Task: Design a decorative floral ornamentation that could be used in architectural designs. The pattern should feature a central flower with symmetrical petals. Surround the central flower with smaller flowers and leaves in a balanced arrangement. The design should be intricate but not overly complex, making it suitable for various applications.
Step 678:
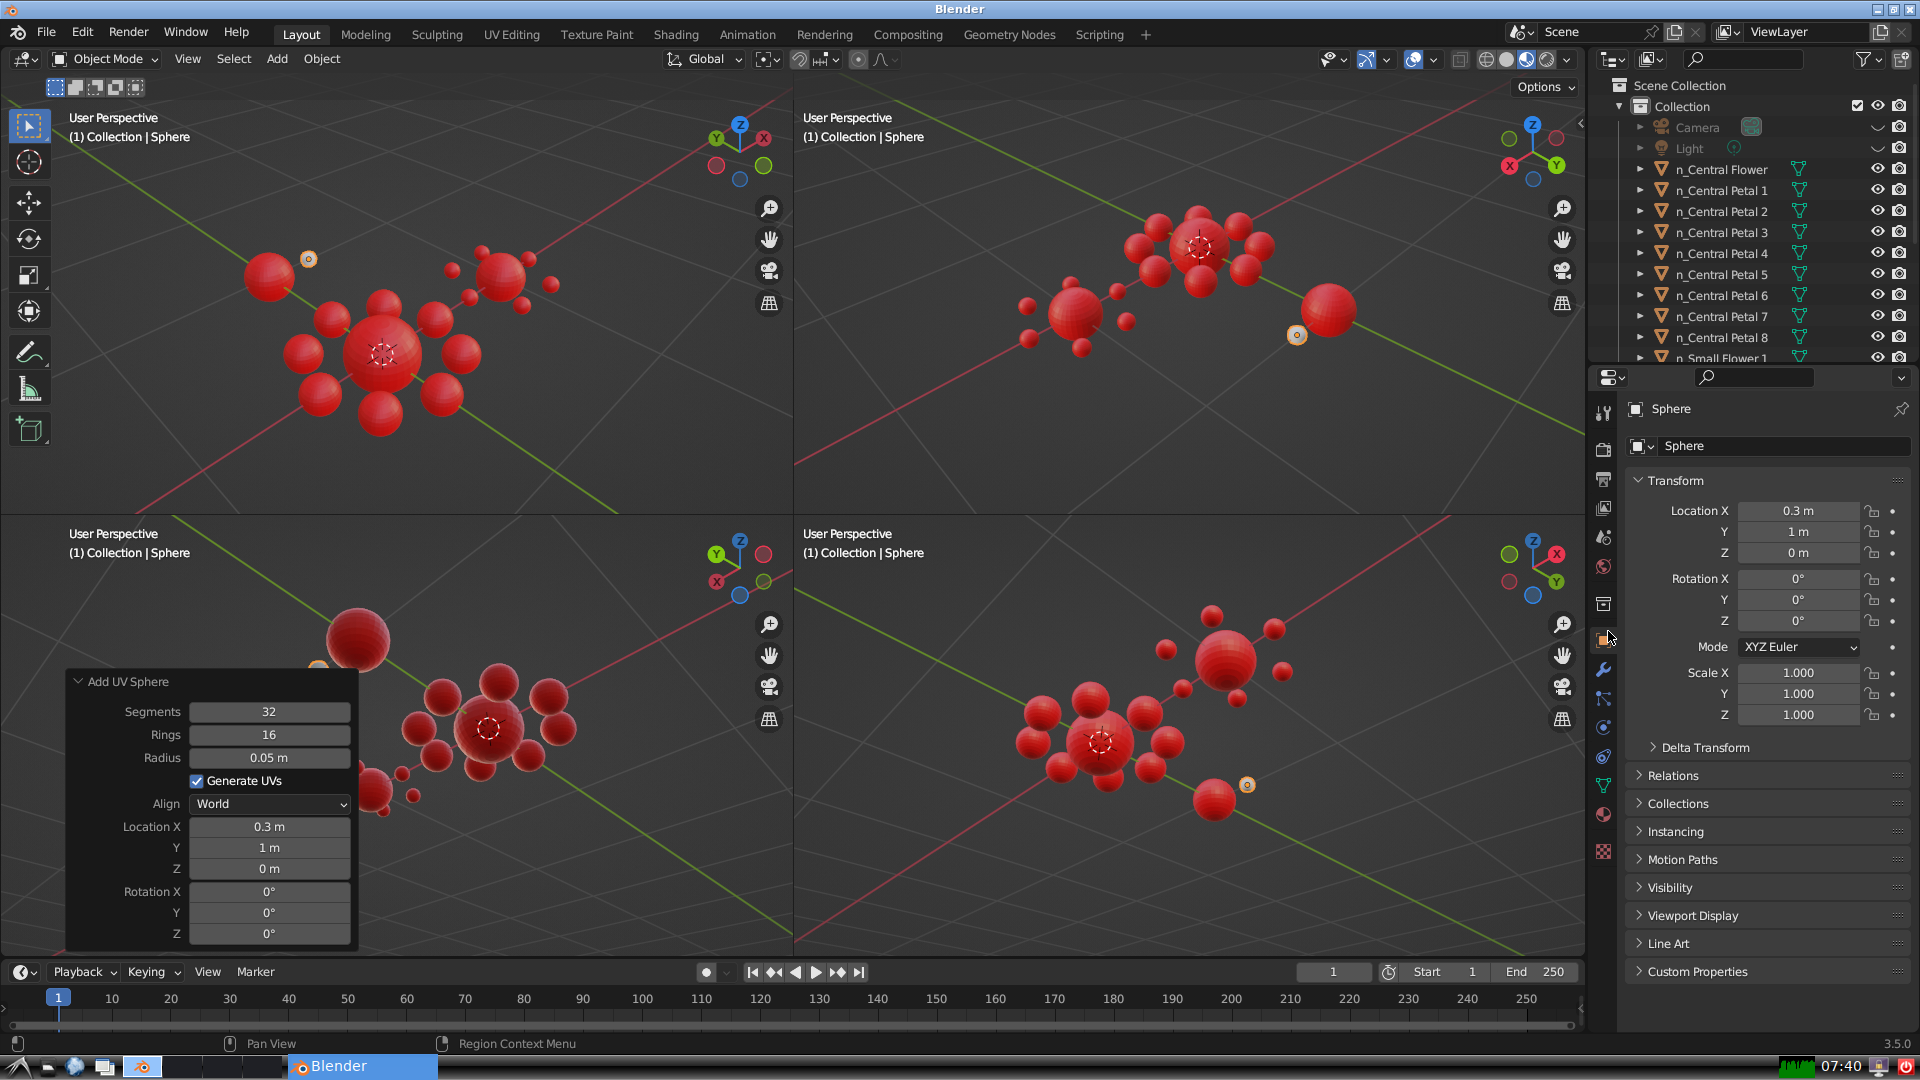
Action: {"mouse_move": [1732, 445]}